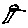
Label: bird